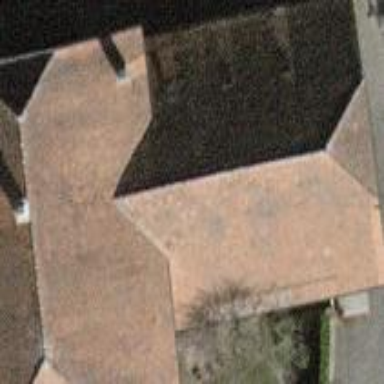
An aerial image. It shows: Building with half-hipped roof.